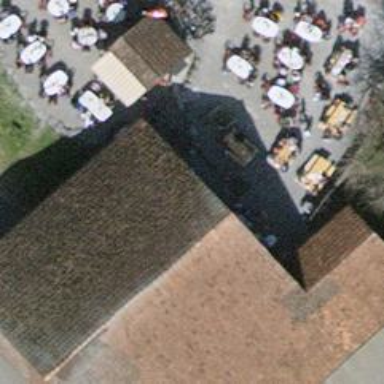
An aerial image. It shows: Restaurant.